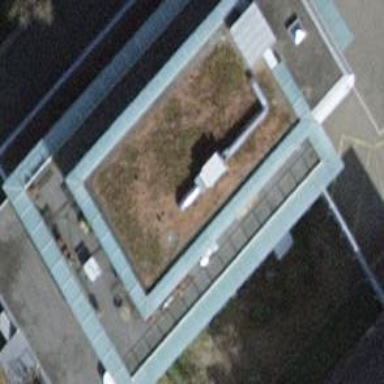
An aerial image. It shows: Building with flat roof.